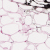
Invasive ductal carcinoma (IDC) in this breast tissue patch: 0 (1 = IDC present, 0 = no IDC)